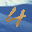
Label: 4